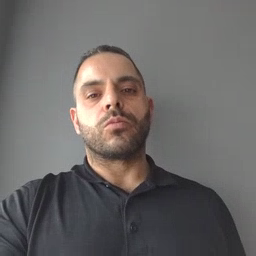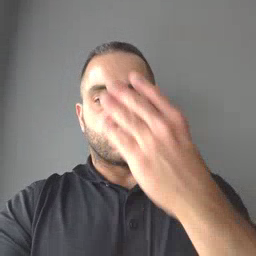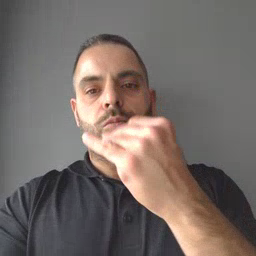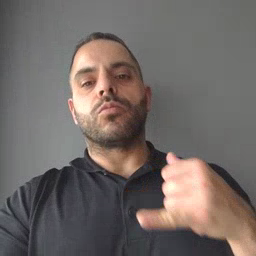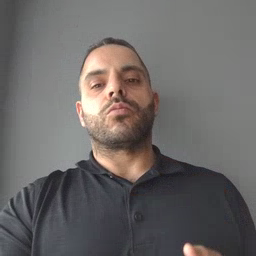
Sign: pajamas